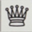
Piece: wQ